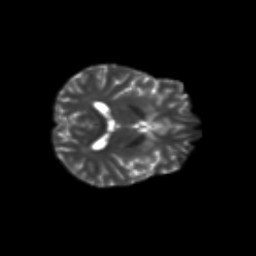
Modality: T2w
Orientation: axial
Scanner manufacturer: siemens
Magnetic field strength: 3 T
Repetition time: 9.2 s
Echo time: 0.084 s